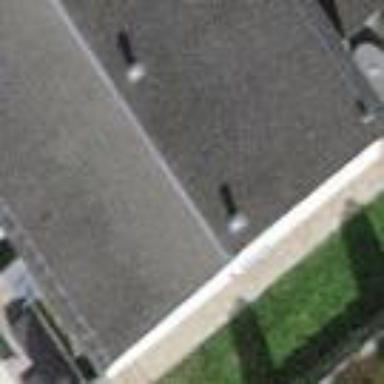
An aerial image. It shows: Gabled house with the roof oriented across.